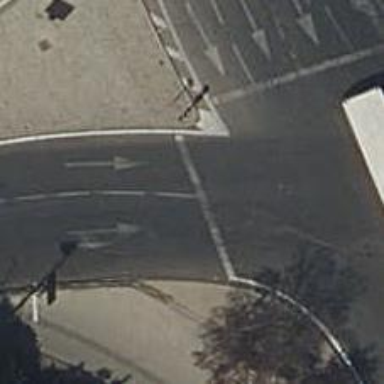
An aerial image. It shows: Road with traffic signals.